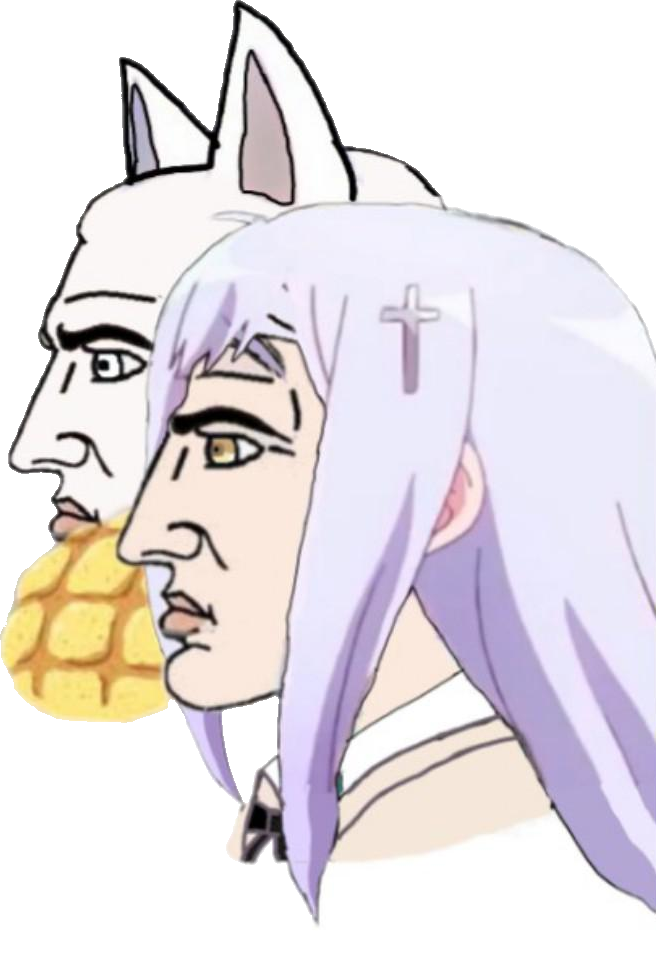
Label: 4_Yes_Chad